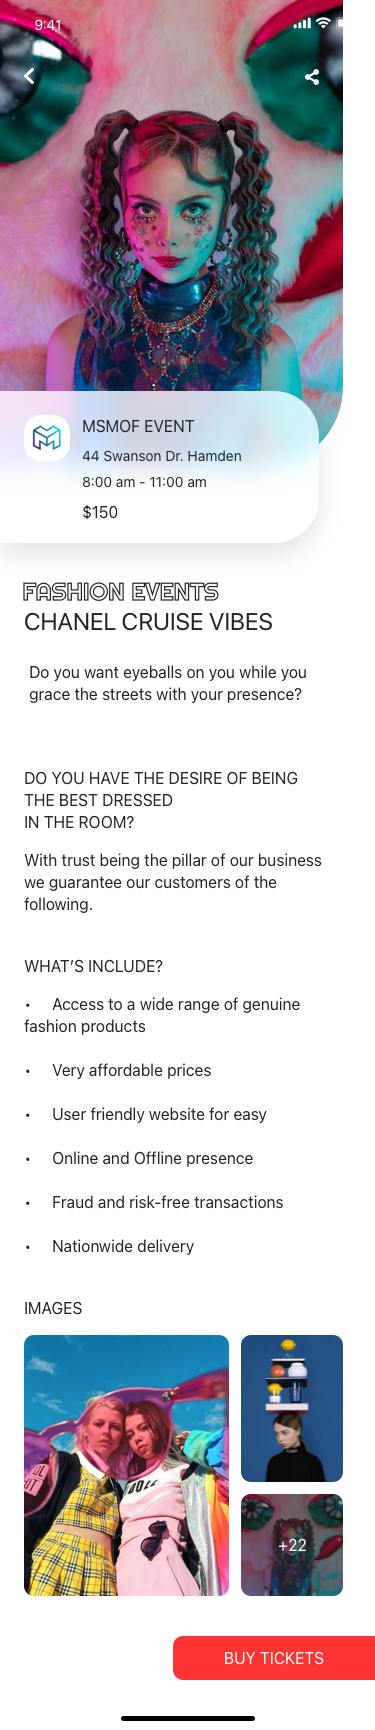
Text in this UI design:
MSMOF EVENT
44 Swanson Dr. Hamden
8:00 am - 11:00 am
$150
CHANEL CRUISE VIBES
Do you want eyeballs on you while you grace the streets with your presence?
With trust being the pillar of our business we guarantee our customers of the following.
•	Access to a wide range of genuine 	fashion products

•	Very affordable prices

•	User friendly website for easy

•	Online and Offline presence

•	Fraud and risk-free transactions

•	Nationwide delivery
Do you have the desire of being the best dressed
in the room?
What’s include?
IMAGES
+22
BUY TICKETS